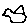
Label: bird